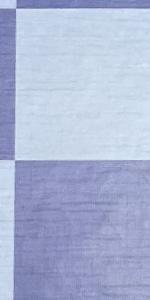
Label: Empty